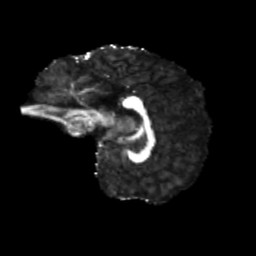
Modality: FA
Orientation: sagittal
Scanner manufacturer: siemens
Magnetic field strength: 3 T
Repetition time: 4 s
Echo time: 0.0594 s